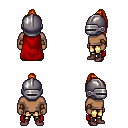
a pixel art fantasy rpg character, male body template, human, dark skin, red cape, gold greaves, light blonde long topknot hairstyle, metal helm, leather bracers, maroon shoes, four views (front, back, left, right), 2x2 character sprite sheet, small pixel art, hard edges, no anti-aliasing